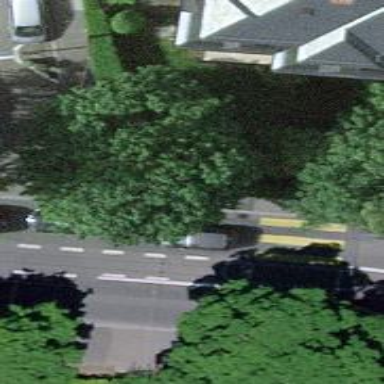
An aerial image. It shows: Avenue of trees.